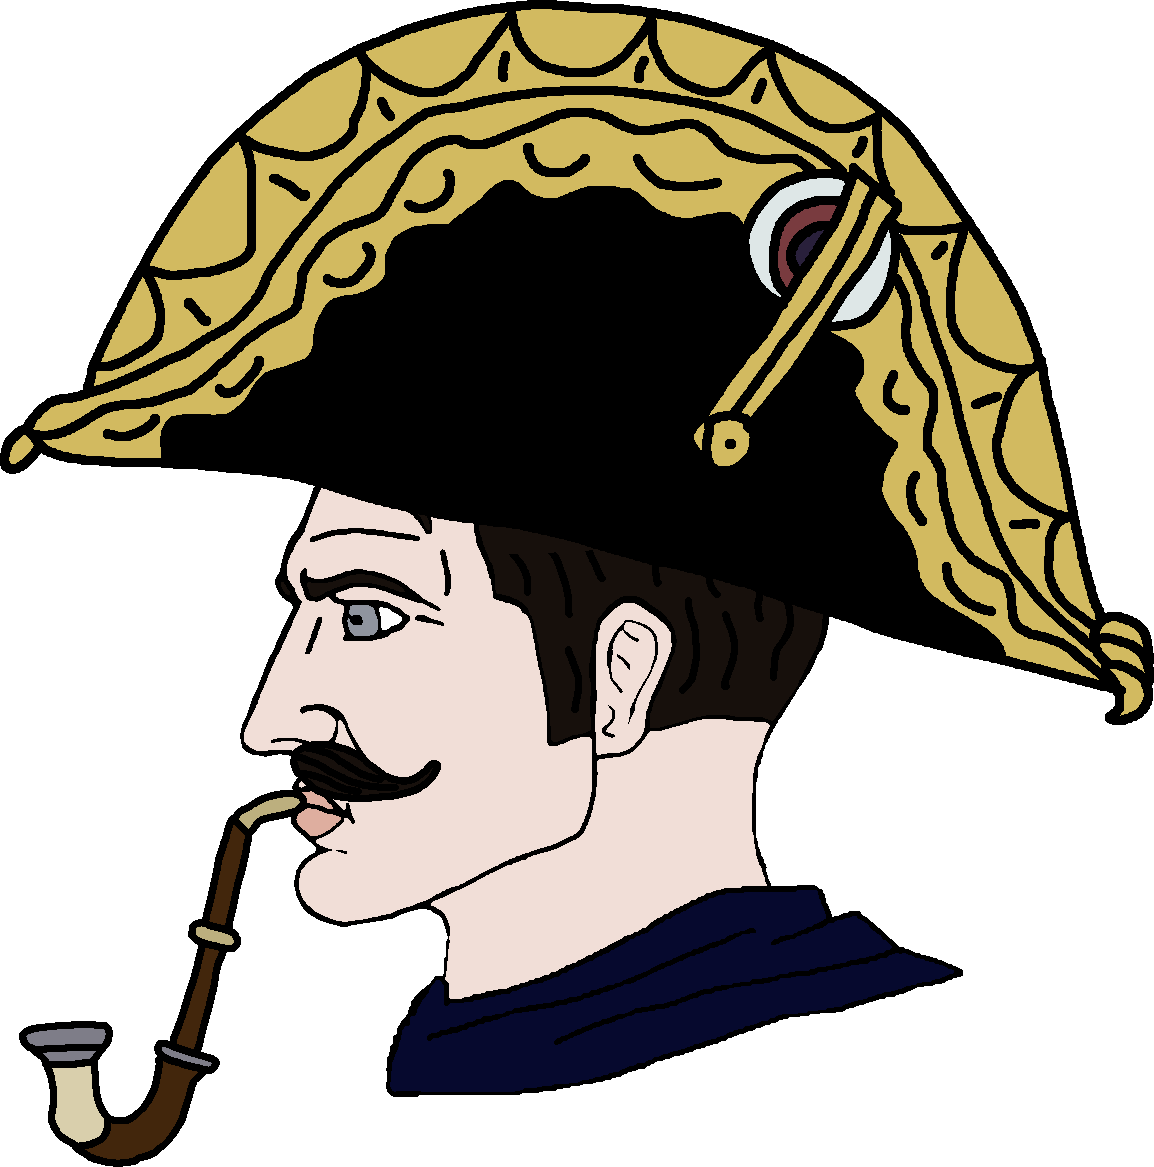
Label: 4_Yes_Chad